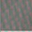
Piece: xx